Question: How can I make the input group addon to be visible only on hover?
While preserving the width of the input line with addon and without it.
I would like to do this juts with css magic if it is possible.

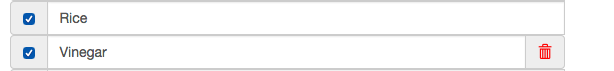
Answer: This works so far:
.show-on-hover{
display: none;
}
.row:hover .show-on-hover {
display: table-cell;
}
However I am not sure if it is a professional solution so a professional advice/review is required please.